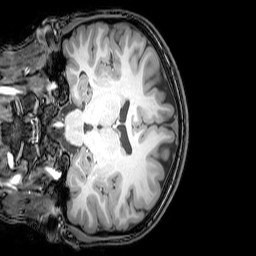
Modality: T1w
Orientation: coronal
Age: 23
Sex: female
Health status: healthy
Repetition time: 0.081 s
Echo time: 0.037 s